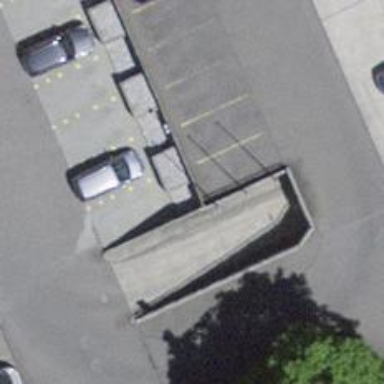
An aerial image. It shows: Retaining wall.